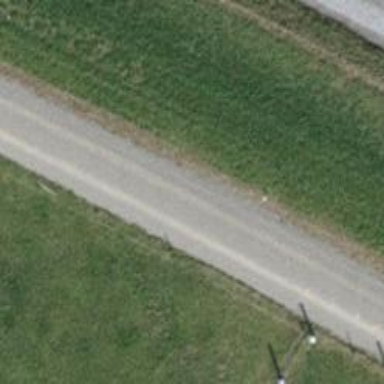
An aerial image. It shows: Track with fine gravel surface. The track type is grade 2.